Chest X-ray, AP view. Patient: 67 years old, sex F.
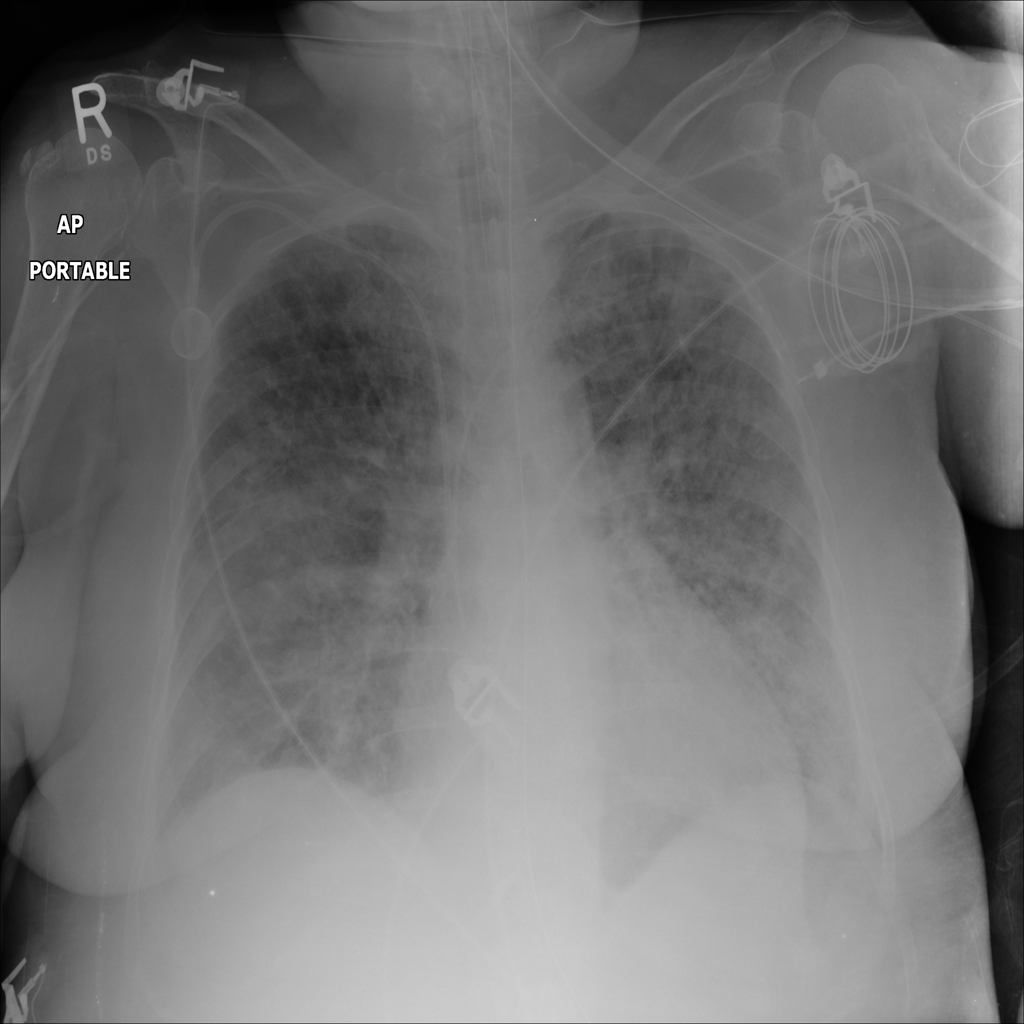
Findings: Consolidation